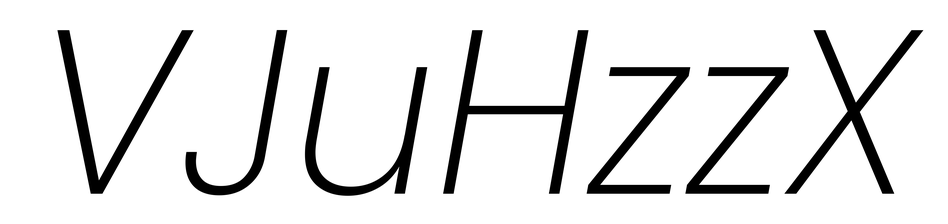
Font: Poppins-ExtraLightItalic